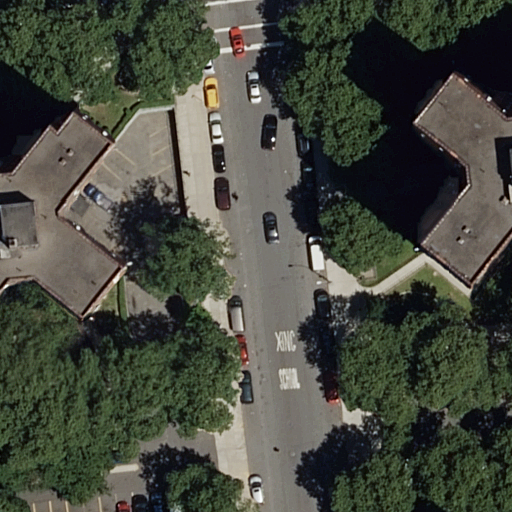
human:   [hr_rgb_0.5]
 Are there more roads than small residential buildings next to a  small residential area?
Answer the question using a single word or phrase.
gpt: yes

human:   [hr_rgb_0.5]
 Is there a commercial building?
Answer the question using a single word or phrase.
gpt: no

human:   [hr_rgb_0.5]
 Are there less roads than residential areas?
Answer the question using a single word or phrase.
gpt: no

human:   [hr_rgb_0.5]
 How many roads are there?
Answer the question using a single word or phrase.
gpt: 4

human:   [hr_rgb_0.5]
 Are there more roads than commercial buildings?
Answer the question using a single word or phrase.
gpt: yes

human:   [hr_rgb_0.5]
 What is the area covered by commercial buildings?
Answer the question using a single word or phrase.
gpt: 0m2

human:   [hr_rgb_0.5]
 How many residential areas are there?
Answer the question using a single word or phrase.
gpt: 1

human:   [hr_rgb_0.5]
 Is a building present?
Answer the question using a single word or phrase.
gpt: yes

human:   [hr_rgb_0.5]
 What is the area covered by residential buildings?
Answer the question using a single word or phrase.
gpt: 1034m2

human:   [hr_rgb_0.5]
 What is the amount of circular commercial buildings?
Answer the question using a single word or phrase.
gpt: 0

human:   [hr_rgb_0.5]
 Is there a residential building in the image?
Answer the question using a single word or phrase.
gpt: yes

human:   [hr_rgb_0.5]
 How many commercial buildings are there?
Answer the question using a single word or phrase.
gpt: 0

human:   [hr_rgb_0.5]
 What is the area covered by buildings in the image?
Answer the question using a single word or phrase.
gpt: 1034m2

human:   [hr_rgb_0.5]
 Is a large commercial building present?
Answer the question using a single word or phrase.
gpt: no

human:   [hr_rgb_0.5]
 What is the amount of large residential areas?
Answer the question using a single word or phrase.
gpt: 1

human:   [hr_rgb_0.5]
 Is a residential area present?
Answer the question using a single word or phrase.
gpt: yes

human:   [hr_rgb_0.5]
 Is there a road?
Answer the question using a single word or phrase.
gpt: yes

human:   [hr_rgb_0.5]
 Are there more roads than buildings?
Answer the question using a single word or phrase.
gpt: yes

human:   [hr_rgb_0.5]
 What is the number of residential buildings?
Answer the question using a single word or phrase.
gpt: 2

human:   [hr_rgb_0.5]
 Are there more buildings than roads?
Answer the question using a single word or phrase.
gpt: no

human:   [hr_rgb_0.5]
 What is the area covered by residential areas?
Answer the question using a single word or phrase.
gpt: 9839m2

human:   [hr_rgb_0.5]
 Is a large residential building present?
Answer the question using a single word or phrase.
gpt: yes

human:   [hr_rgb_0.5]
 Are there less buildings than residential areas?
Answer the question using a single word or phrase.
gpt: no

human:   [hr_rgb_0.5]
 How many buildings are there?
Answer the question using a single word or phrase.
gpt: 2

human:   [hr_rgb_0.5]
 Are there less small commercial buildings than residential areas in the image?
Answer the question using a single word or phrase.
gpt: yes

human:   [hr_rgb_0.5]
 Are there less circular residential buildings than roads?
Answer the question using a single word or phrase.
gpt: yes

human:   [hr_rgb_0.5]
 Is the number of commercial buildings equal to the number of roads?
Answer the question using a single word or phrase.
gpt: no

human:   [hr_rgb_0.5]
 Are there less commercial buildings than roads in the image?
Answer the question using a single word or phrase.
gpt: yes

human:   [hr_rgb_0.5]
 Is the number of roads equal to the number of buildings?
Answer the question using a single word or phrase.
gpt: no

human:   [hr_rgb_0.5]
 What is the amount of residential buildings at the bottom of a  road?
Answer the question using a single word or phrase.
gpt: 0

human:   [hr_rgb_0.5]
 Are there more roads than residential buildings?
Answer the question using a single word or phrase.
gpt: yes

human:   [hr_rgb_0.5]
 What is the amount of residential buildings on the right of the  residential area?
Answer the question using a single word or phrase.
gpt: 2

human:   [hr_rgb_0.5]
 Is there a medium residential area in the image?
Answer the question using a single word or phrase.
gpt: no

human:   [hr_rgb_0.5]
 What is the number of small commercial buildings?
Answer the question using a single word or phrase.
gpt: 0

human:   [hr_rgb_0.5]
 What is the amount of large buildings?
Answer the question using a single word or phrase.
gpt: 1

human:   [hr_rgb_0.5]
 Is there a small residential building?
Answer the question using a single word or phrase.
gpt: no

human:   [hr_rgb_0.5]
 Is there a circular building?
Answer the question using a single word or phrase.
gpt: no

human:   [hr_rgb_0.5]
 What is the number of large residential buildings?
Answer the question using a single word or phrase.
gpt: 1

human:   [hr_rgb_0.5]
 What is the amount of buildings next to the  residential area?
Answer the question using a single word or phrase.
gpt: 2

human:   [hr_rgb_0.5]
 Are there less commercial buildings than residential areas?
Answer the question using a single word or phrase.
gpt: yes

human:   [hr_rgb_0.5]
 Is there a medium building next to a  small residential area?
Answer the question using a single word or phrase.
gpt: no

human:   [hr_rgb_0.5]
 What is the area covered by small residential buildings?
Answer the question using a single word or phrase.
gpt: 0m2

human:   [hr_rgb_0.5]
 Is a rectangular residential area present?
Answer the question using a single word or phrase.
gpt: yes

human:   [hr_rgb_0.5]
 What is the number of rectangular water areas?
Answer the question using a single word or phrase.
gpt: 0

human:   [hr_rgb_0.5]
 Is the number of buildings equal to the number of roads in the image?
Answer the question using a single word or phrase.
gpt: no

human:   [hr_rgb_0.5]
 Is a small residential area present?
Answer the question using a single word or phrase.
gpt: no

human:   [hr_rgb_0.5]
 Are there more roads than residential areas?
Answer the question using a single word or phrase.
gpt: yes

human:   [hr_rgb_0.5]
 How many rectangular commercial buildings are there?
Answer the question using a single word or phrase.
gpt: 0

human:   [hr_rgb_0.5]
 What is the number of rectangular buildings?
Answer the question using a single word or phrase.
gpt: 0

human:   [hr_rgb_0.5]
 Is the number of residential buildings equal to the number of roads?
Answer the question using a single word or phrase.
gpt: no

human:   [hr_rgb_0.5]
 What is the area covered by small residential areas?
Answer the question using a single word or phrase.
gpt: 0m2

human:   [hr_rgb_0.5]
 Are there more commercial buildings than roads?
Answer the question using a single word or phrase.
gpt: no

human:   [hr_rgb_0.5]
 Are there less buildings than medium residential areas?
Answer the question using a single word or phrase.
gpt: no

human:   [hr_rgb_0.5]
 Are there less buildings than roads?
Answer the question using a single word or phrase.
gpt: yes

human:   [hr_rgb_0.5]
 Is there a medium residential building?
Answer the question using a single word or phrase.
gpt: yes

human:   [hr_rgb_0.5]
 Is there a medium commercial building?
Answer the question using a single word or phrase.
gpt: no

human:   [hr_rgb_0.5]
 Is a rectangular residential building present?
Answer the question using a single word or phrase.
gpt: no

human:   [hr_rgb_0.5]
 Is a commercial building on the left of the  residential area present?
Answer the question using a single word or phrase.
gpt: no

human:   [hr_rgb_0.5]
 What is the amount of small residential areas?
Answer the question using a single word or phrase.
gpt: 0

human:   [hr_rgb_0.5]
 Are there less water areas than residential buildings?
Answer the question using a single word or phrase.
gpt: yes

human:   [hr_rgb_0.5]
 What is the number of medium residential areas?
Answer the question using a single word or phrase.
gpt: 0

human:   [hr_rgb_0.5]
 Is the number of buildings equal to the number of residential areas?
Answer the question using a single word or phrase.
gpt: no

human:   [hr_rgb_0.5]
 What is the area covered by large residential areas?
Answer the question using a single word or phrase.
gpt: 9839m2

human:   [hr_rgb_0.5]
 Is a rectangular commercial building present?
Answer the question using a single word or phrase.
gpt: no